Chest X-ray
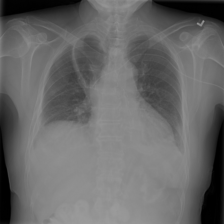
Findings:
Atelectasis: negative
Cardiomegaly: negative
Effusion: positive
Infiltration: negative
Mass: negative
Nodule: negative
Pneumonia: negative
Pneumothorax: negative
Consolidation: negative
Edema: negative
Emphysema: negative
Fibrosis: negative
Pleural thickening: negative
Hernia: negative